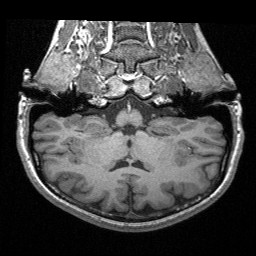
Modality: T1w
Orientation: sagittal